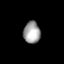
Tissue: lung
Cell type: Epithelial cells
Senescence score: 0.2126
Nuclear area (px): 361
Mean DAPI intensity: 160.645